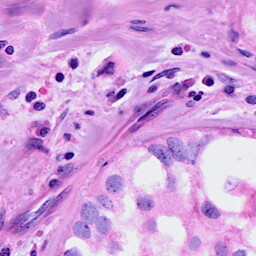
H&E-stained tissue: Breast